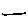
Label: line